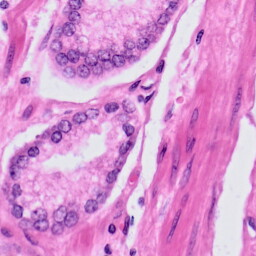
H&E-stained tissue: Prostate